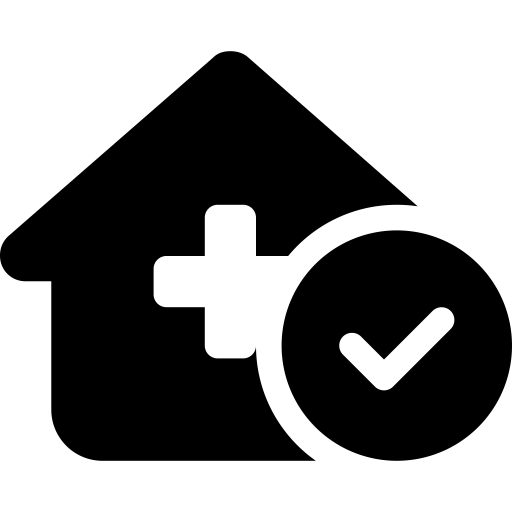
Tags: icon, FontAwesome, fa-icon, solid, house, medical, circle, check